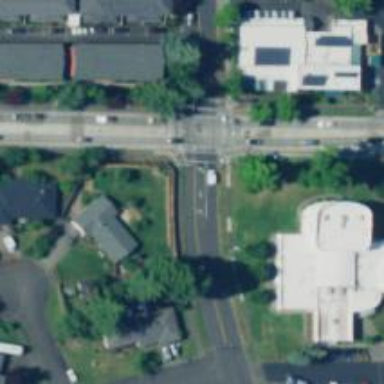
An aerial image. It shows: Solid stop line on the road marking.